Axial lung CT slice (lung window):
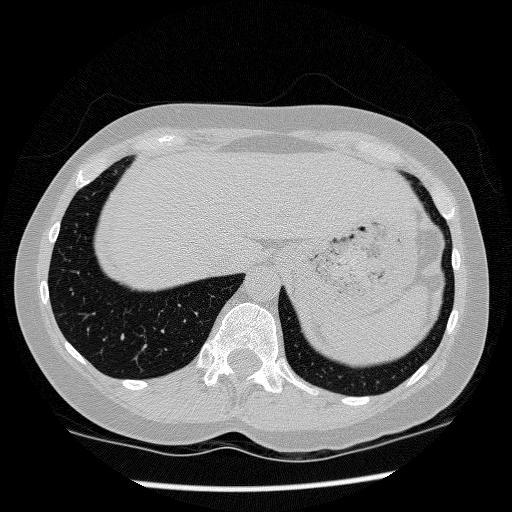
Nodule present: no